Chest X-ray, PA view. Patient: 40 years old, sex F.
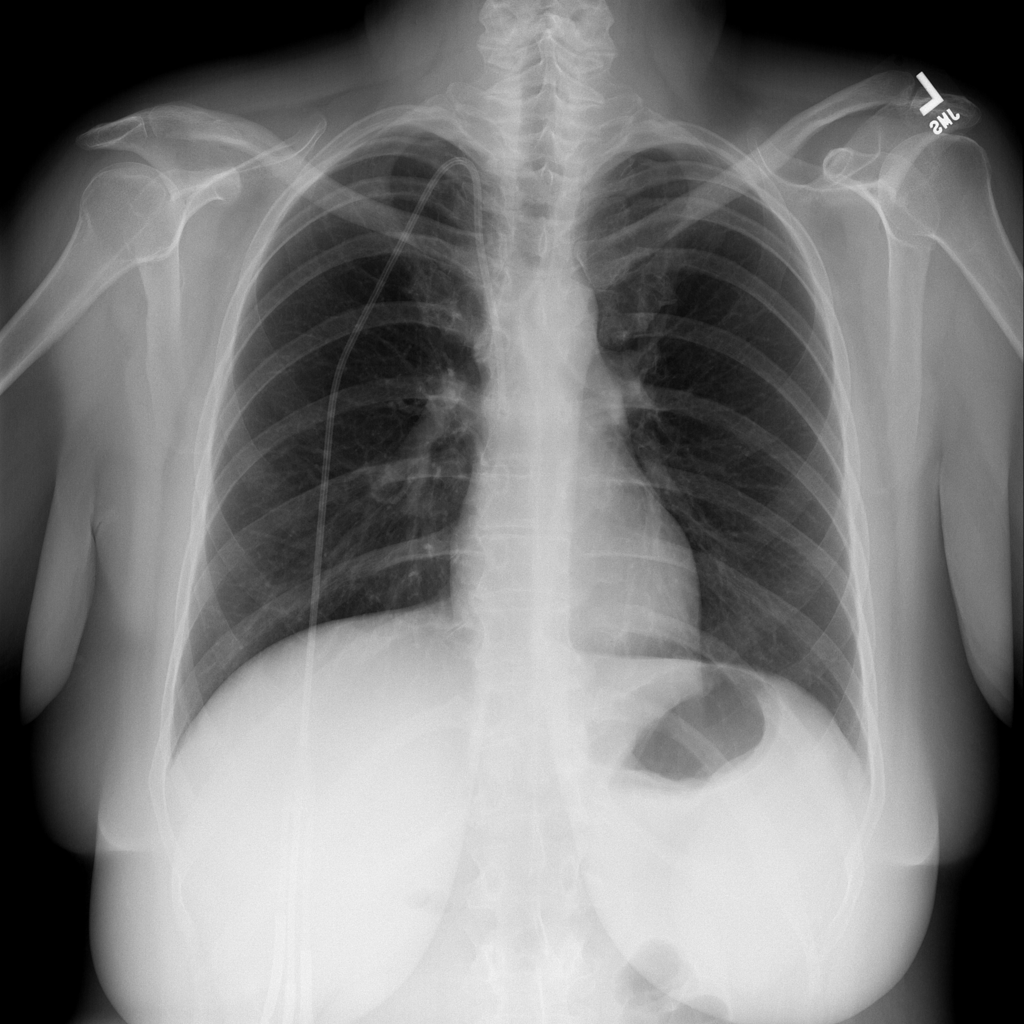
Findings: No Finding